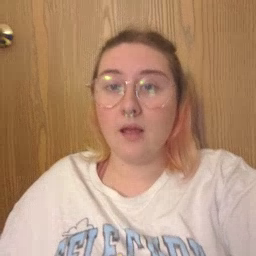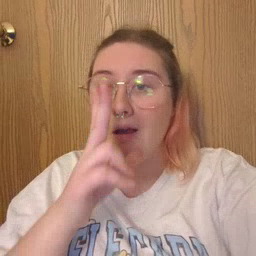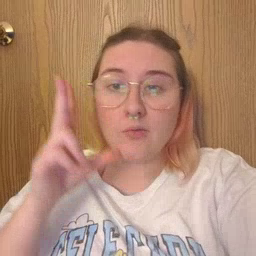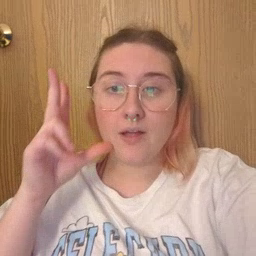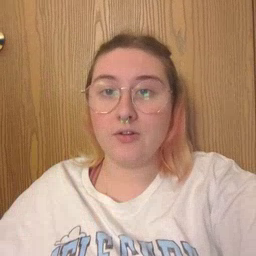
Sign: underwear